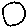
Label: moon